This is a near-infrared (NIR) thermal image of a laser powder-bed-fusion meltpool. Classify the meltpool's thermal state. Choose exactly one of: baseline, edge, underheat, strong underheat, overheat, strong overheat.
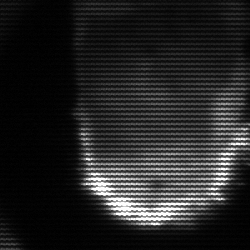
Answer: baseline